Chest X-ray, PA view. Patient: 62 years old, sex M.
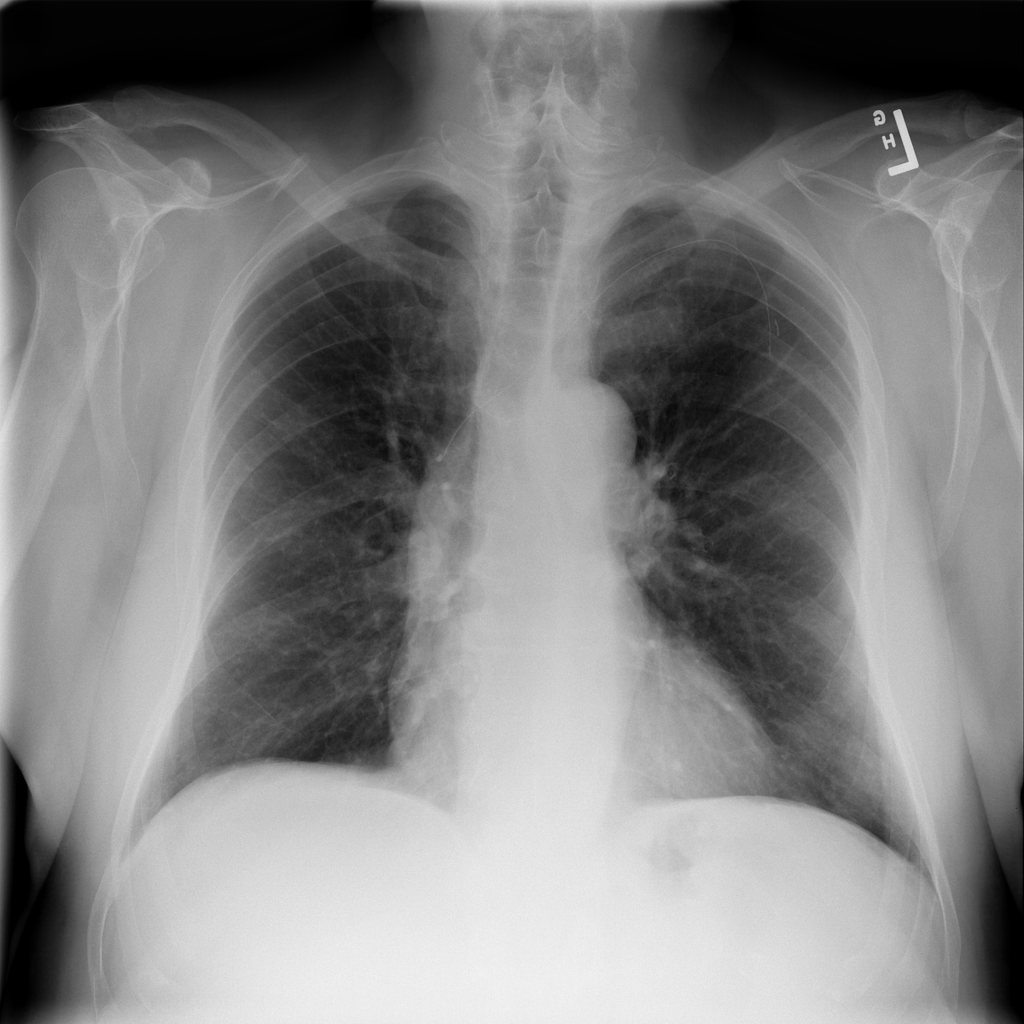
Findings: No Finding